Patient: sex M, age 53
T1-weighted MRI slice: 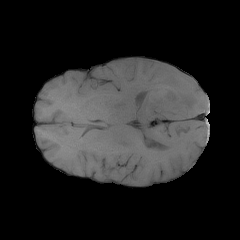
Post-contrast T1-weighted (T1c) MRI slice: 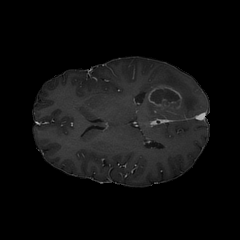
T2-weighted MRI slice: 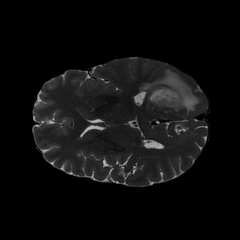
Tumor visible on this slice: yes
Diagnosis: Glioblastoma, IDH-wildtype
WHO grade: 4